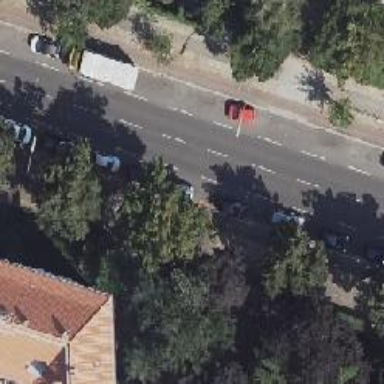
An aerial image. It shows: Tertiary road with separate sidewalks and cycleway. There is parking lane on both sides.